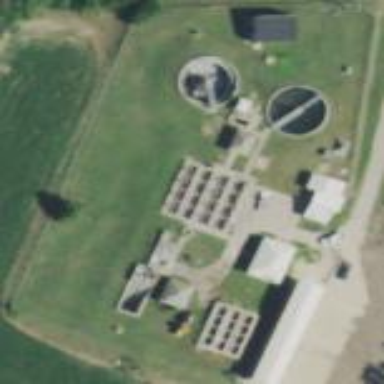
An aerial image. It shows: Wastewater plant.